Aerial crown-view tile of a tropical tree (Barro Colorado Island, Panama), acquired 20240716:
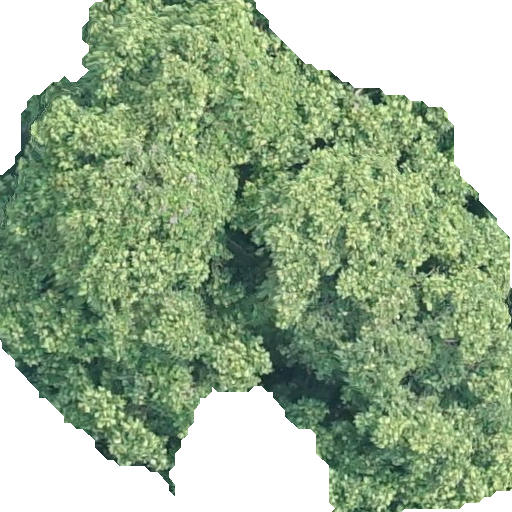
Species: Dipteryx oleifera
GBIF accepted scientific name: Dipteryx oleifera
Crown area: 326.76 m²